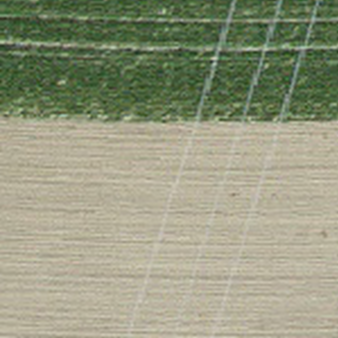
Label: other